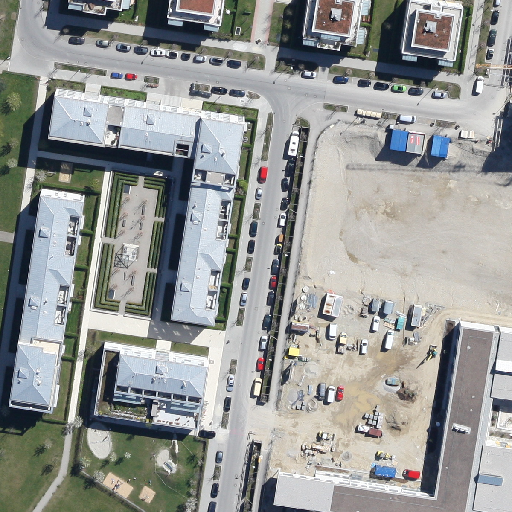
Referring expression: vehicle